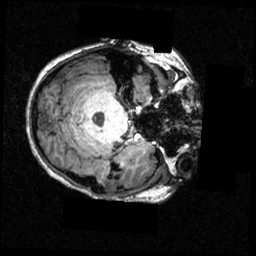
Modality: T1w
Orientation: axial
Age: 20
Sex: female
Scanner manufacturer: siemens
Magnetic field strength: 3.951 T
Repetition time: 1.5 s
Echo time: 0.00335 s